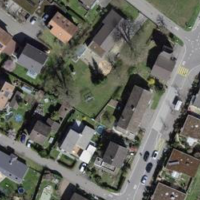
EUNIS habitat code: 54
Species observed at this site:
Agrostemma githago